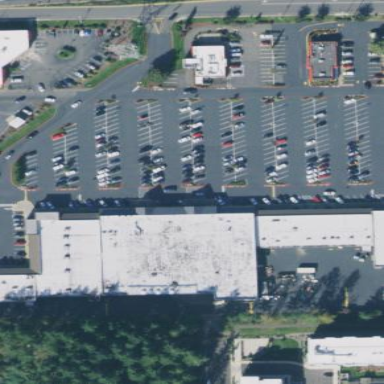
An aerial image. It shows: Retail area.